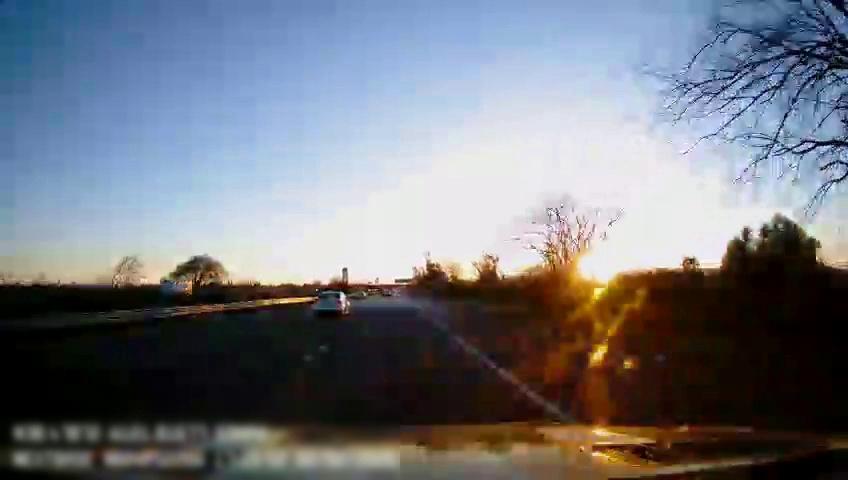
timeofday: Day
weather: Sunny
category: Drivable Space
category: Vehicles | Car
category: Lanes | Alternate Lane
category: Lanes | Current Lane
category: Lanes | Alternate Lane
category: Traffic | Signs